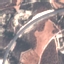
Land use / land cover class: Highway